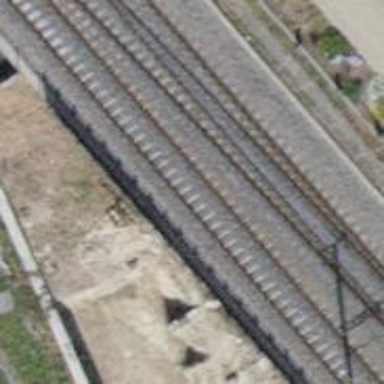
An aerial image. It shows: Siding railway track with electrified contact line.